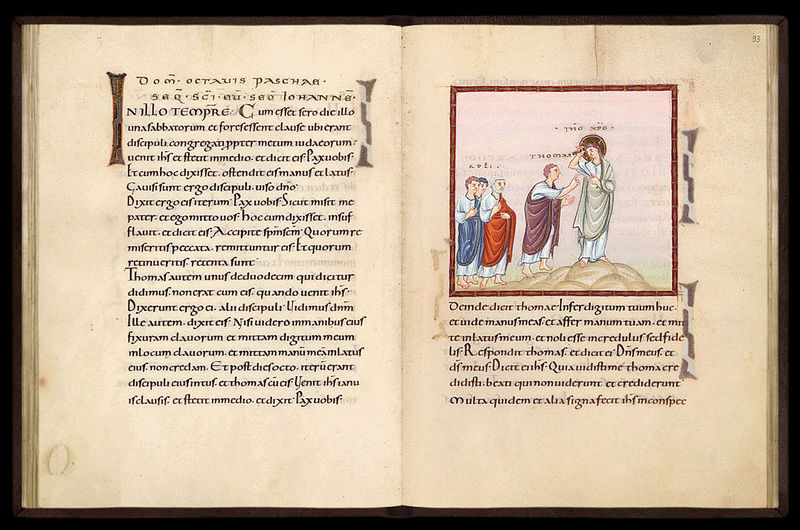
Titel: Egbert- Codex (Codex Egberti)
Institution: Trier, Stadtbibliothek/Stadtarchiv
Schlagwörter: blau, mann, weiß, menschen, finger, geste, männer, rot, beige, malerei, alt, bibel, rahmen, bild, hügel, gehen, gewänder, rosa, farbig, schrift, lila, sprechen, thomas, zeigen, buch, barfuß, seite, illustration, text, buchstaben, initiale, buchseite, pergament, heiligenschein, seiten, nimbus, christus, jesus, christlich, heilige, zeilen, jünger, buchseiten, jesu, miniatur, handschrift, legende, latein, apostel, glorie, buchmalerei, doppelseite, byzanz, evangelium, codex, manuskript, bittend, i, 53, 1000, siete, 93, paginiert, sieten, ungläubige thomas, egberti